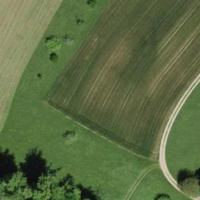
EUNIS habitat code: 25
Species observed at this site:
Daphne laureola